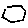
Label: hexagon